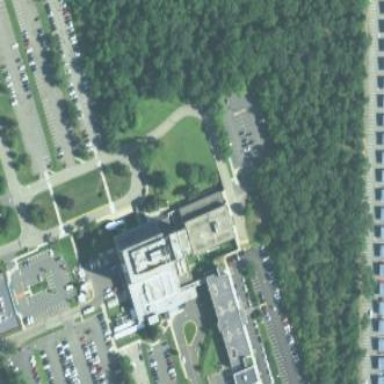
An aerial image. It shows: Hospital building.